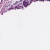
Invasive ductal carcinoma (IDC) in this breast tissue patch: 1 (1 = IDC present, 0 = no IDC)